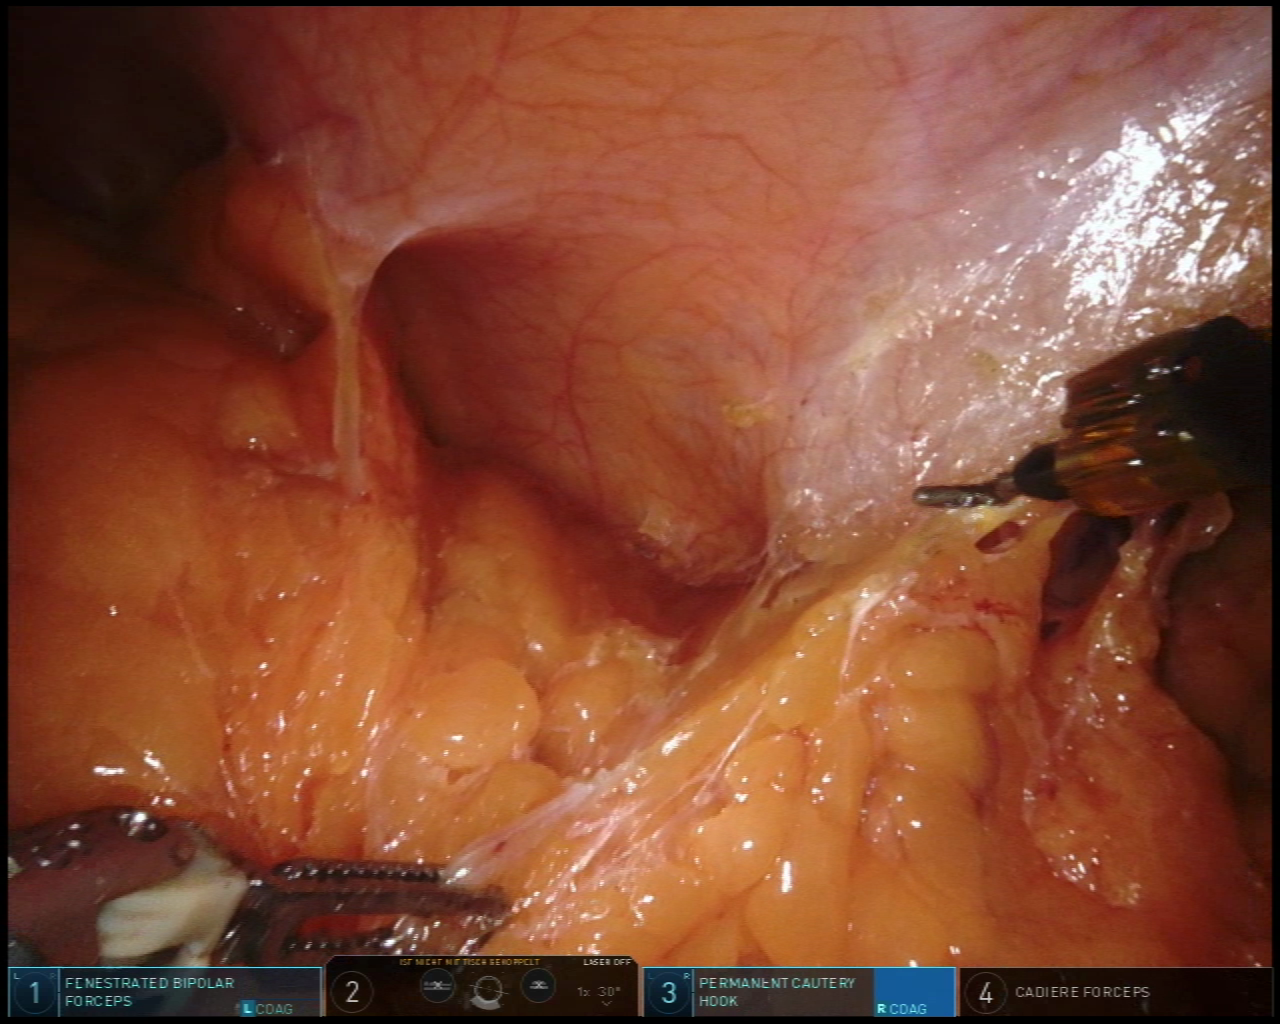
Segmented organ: abdominal_wall
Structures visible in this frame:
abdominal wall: yes
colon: no
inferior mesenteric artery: no
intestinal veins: no
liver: no
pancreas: no
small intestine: no
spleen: no
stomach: no
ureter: no
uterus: no
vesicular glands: no